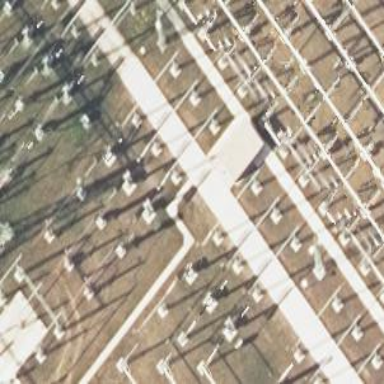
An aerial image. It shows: Outdoor switch with 3 cables.